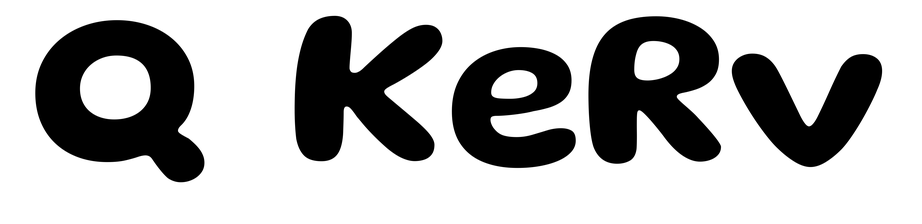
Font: Gluten_SemiBold